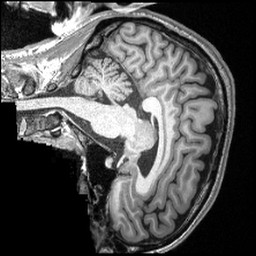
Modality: T1w
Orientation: sagittal